Question: I am pretty new to Java and in the second month of my training.
I want that every time I press , the old text deletes and then the new one comes. But it doesn't work. I have already made research on the Internet.
When I press , the new text comes over the old text. I thought that if I make 'text(null)' before, it deletes it. But it doesn't work.
After pressing the button more times:

Here is my code:
'''
buttonNew.setOnAction(ae -> {
int randomM1 = (int) (Math.random() * 11);
int randomM2 = (int) (Math.random() * 11);
System.out.println(randomM1 + " x " + randomM2);
System.out.println(randomM1 * randomM2);
Text mText = new Text();
mText.setText(null);
mText.setText(randomM1 + " x " + randomM2);
rootM.getChildren().add(mText);
mText.setLayoutX(300);
mText.setLayoutY(200);
mText.setFont(Font.font("Verdana", 50));
});
'''
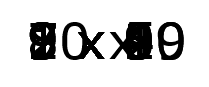
Answer: You are creating a new 'Text' on every button click, and adding this new 'Text' into 'rootM' every time.
When you say 'mText.setText(null);' you are clearing the text of the newly created 'mText' variable, which is different from the one already added to the layout.
To overcome this, you can define the 'Text' variable once outside the event handler, and just update its text when needed.
'''
final Text mText = new Text();
rootM.getChildren().add(mText);
mText.setLayoutX(300);
mText.setLayoutY(200);
mText.setFont(Font.font("Verdana",50));
buttonNew.setOnAction(new EventHandler<ActionEvent>() {
@Override
public void handle(ActionEvent arg0) {
// your code to generate random ...
mText.setText(randomM1 + " x " + randomM2);
}
});
'''